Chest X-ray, PA view. Patient: 62 years old, sex F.
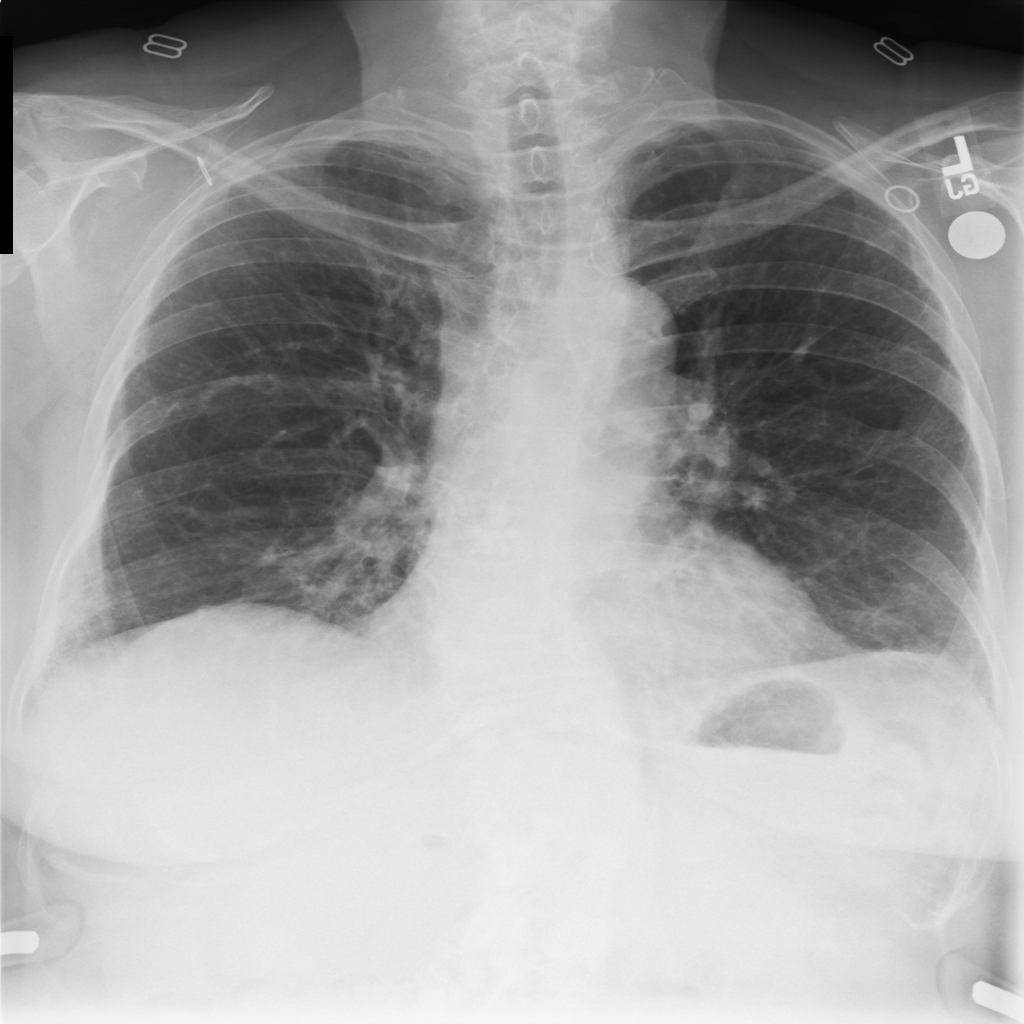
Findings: No Finding